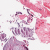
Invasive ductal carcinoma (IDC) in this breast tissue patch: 0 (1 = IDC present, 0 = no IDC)